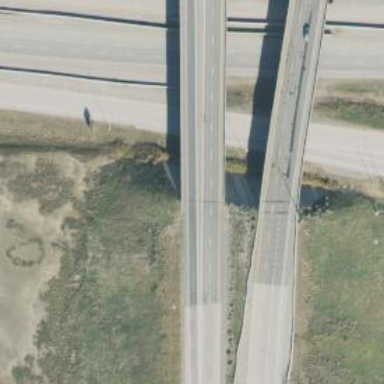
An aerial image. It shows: Motorway bridge with asphalt surface.